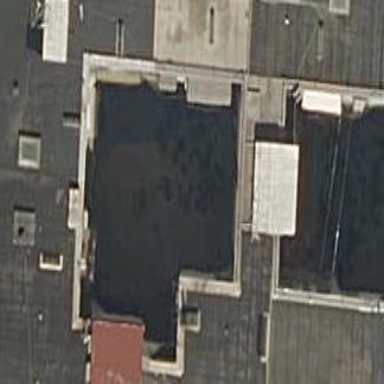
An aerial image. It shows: Courtyard that is man-made.